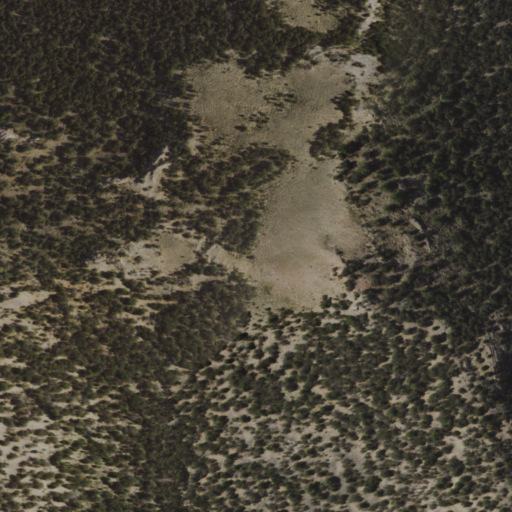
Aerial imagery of mountain in Nevada named White Cloud Peak containing evergreen forest and shrub